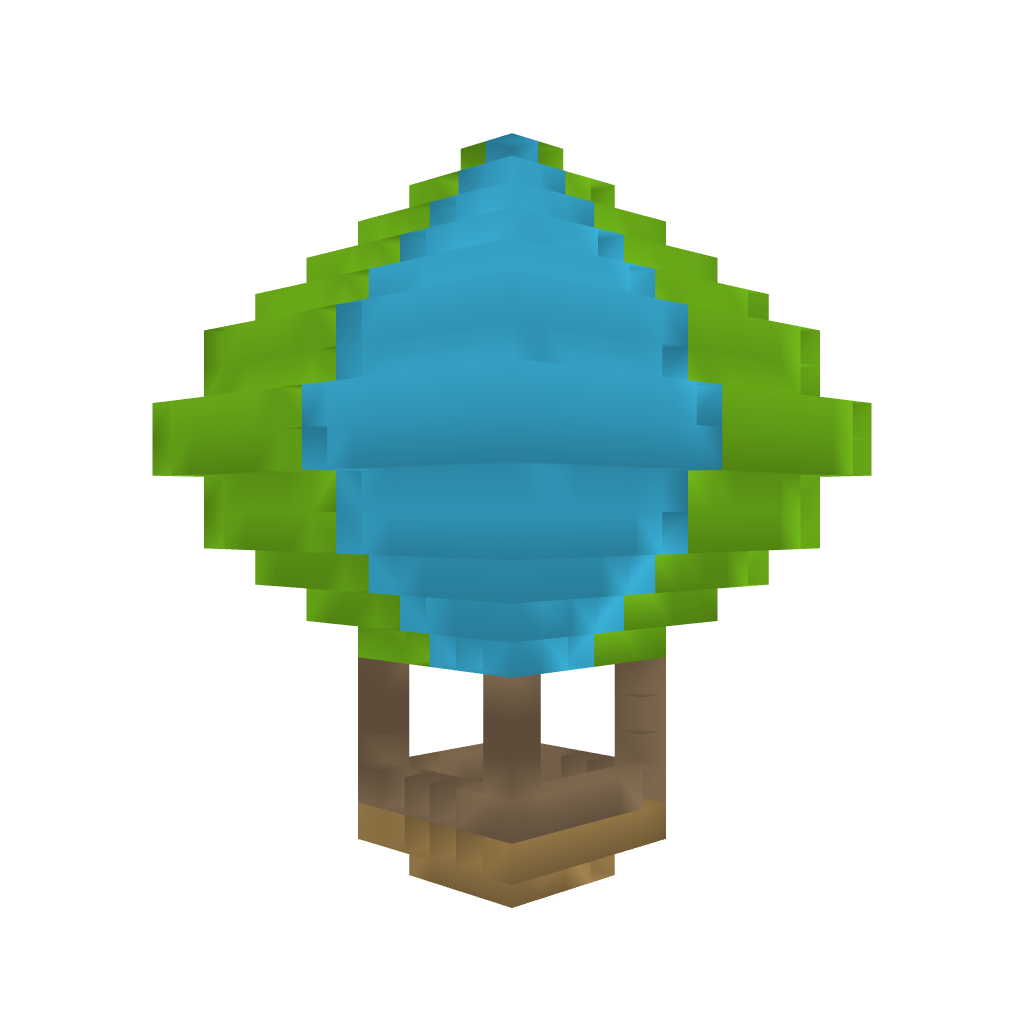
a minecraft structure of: Hot air balloon